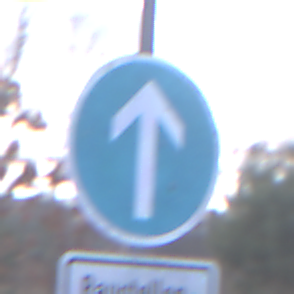
Verkehrszeichen: VorgeschriebeneFahrtrichtungGeradeaus
Zusatzzeichen unten: SonstigeFahrzeugePersonengruppenFrei1
Umgebung: Outdoor, Nature
Tageszeit: MorningAfternoon
Wetter: PartlyCloudy
Licht: Natural
Jahreszeit: NotSpecified
Kontrast: HighContrast